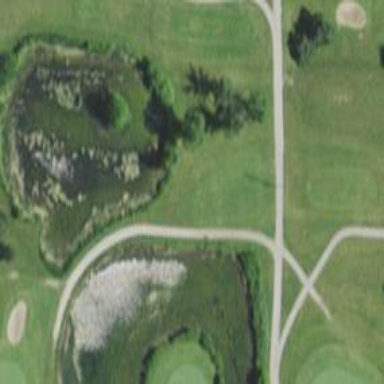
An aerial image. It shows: Scenic view of water hazard on golf course. The natural water feature adds beauty to the landscape.